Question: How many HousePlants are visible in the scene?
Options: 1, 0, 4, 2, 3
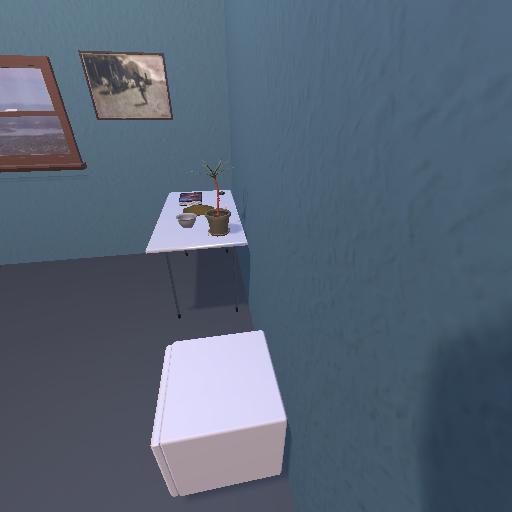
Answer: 1